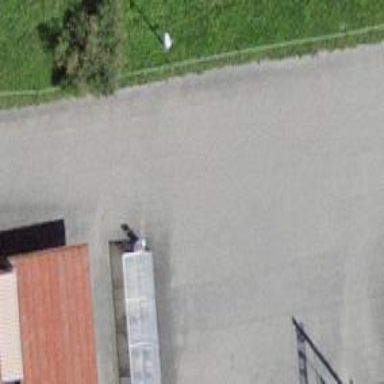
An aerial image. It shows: Street-side parking area.